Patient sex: F
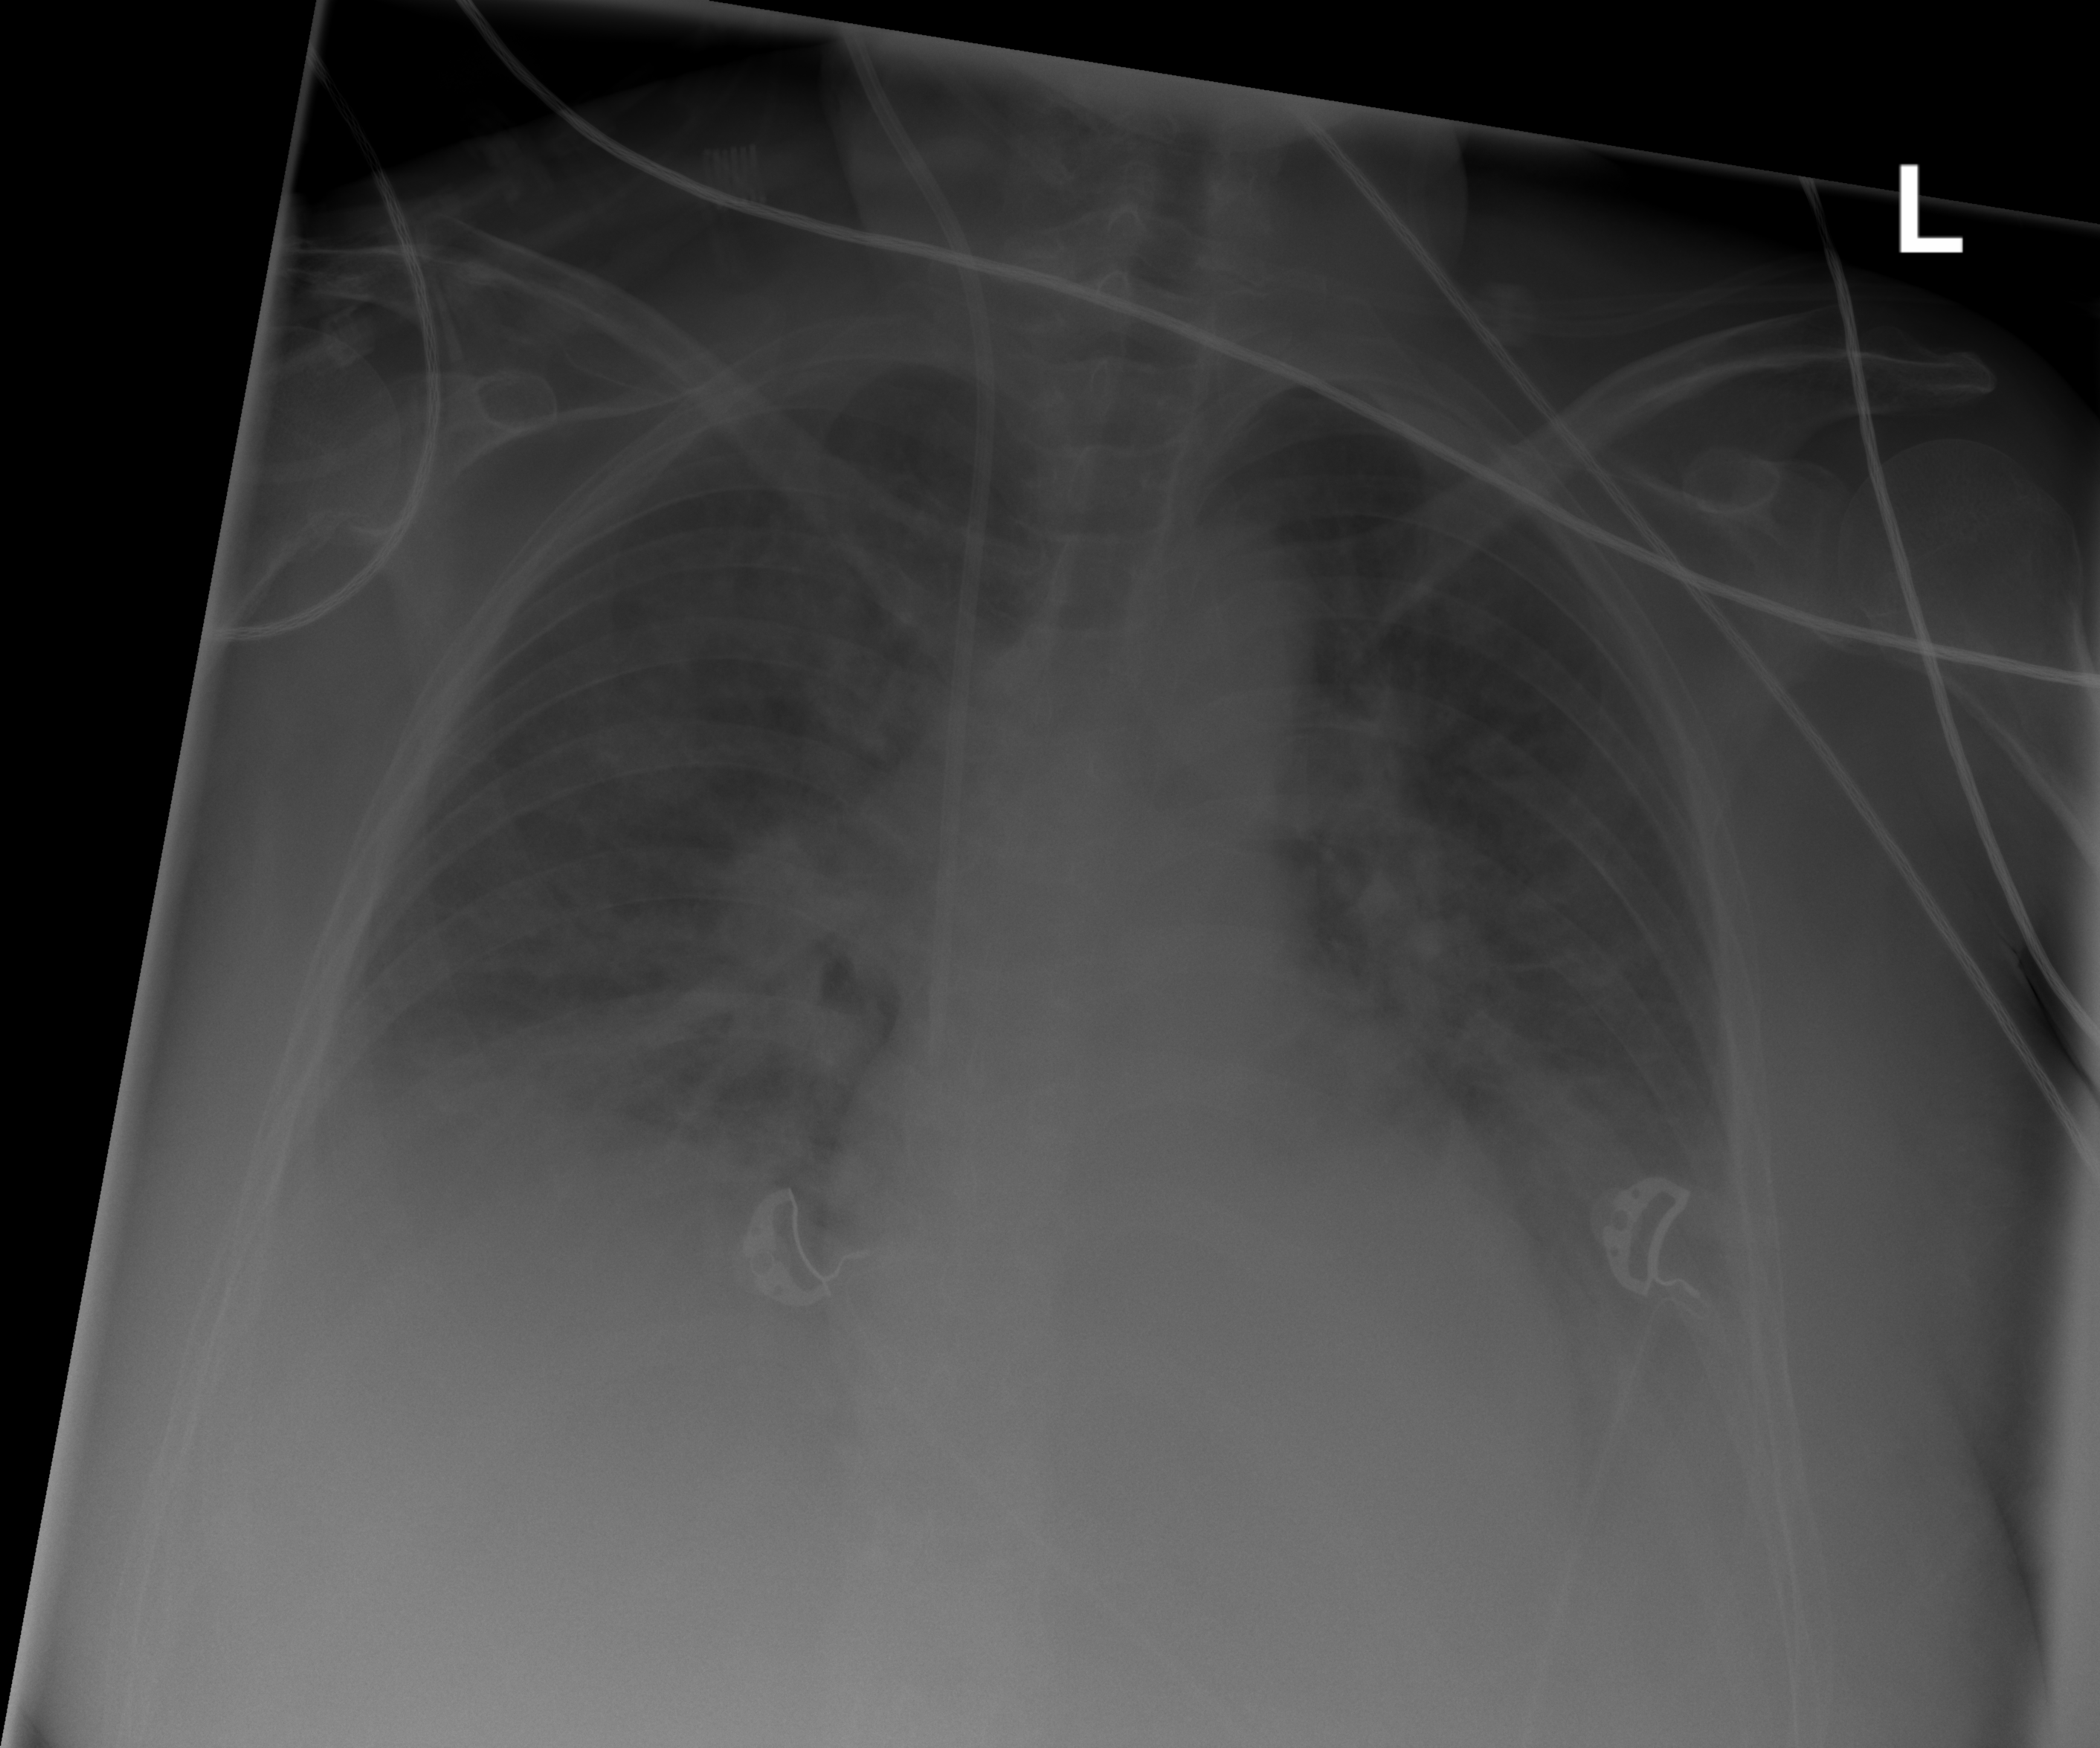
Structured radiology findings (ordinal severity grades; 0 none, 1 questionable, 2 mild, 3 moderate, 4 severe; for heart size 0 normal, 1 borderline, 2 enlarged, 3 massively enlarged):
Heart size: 1
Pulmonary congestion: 2
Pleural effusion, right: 3
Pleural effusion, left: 3
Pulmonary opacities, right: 1
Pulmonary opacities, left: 1
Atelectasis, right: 0
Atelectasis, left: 0